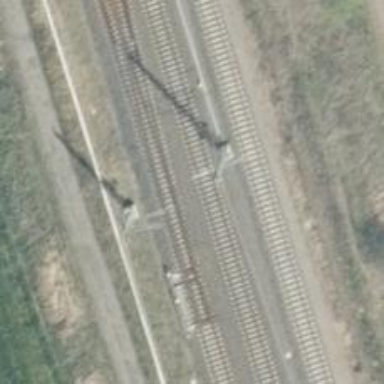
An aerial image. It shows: Milestone along the railway track with catenary mast.